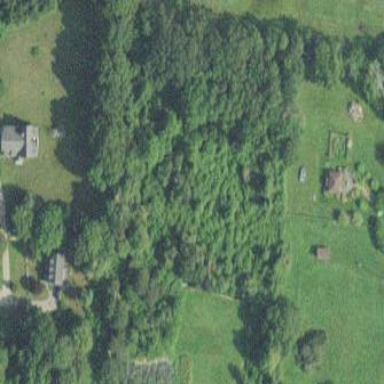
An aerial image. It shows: Mixed woodland with various types of leaves.